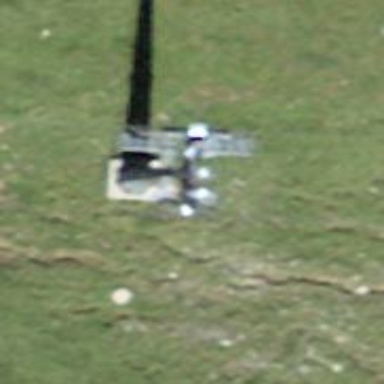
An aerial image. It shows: Pylon for aerialway.